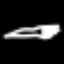
Label: fork